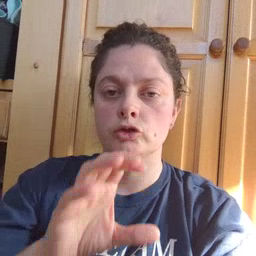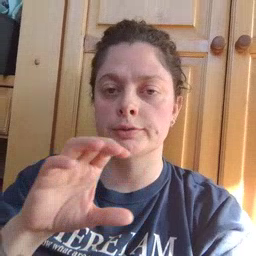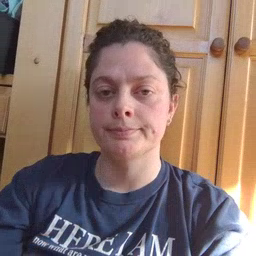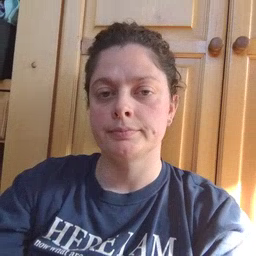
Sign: chocolate